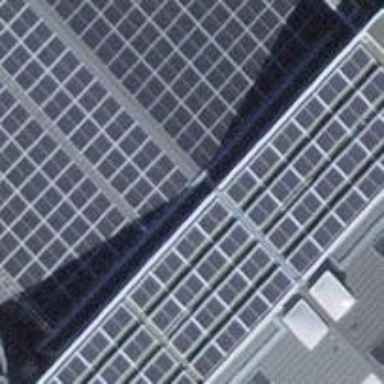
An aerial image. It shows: Solar power generator.